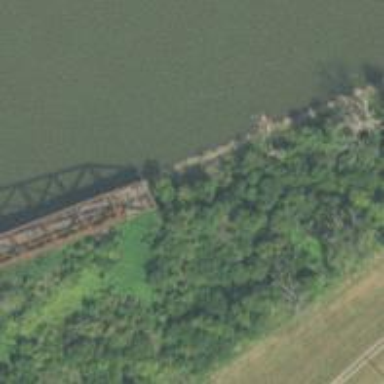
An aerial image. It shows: Movable abandoned railway bridge.